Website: apple
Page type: delivery-shipping
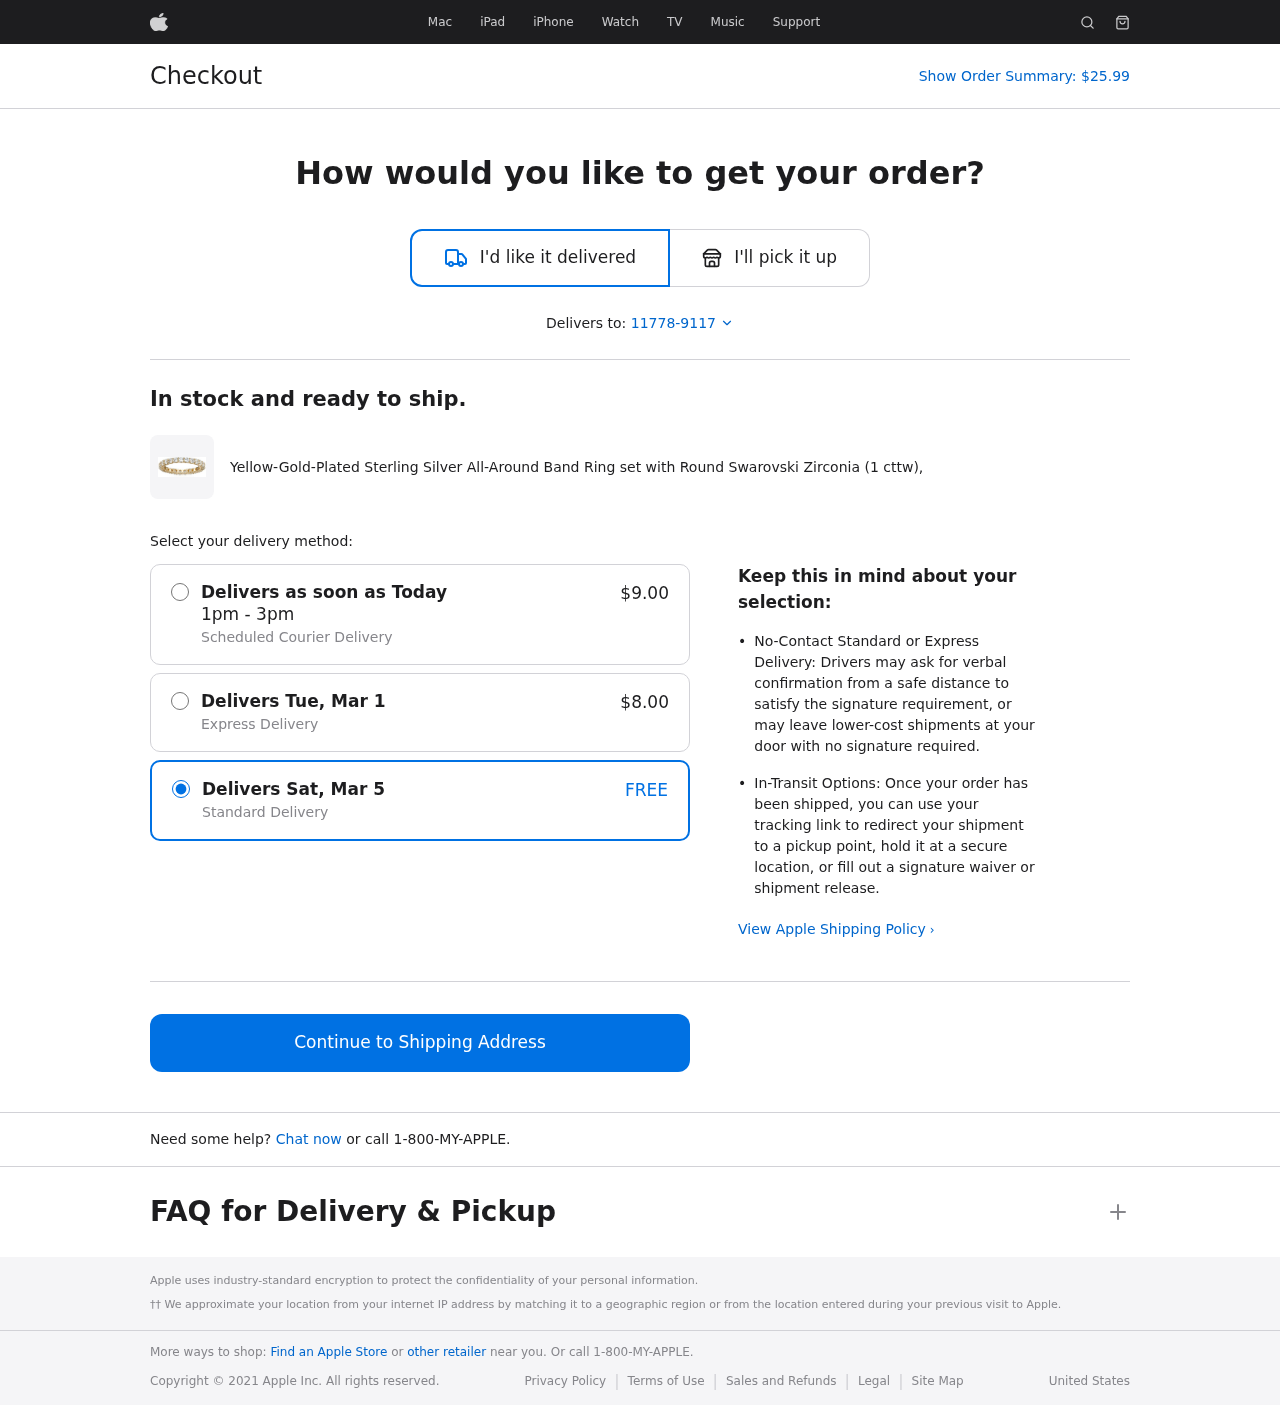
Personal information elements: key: PII_POSTCODE_FULL
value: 11778-9117
Product elements: key: PRODUCT1_NAME
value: Yellow-Gold-Plated Sterling Silver All-Around Band Ring set with Round Swarovski Zirconia (1 cttw),
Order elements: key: ORDER_TOTAL
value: $25.99
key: ORDER_SHIPPING_DATE
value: Today
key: ORDER_SAMEDAY_SHIPPING_COST
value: $9.00
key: ORDER_EXPRESS_DATE
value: Tue, Mar 1
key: ORDER_EXPRESS_SHIPPING_COST
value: $8.00
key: ORDER_DELIVERY_DATE
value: Sat, Mar 5
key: ORDER_SHIPPING_COST
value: FREE